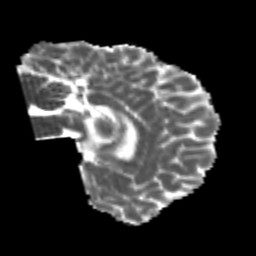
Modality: MD
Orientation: sagittal
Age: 24
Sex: male
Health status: healthy
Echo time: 0.074 s